Question: Work on sql server 2008 r2. Want to join table= and table= .Both table data as like as picture .There is no strong relation between them ,Need to update column on range of column and .

If have any query please ask ,Any type of suggestion will be acceptable,thanks in advanced.
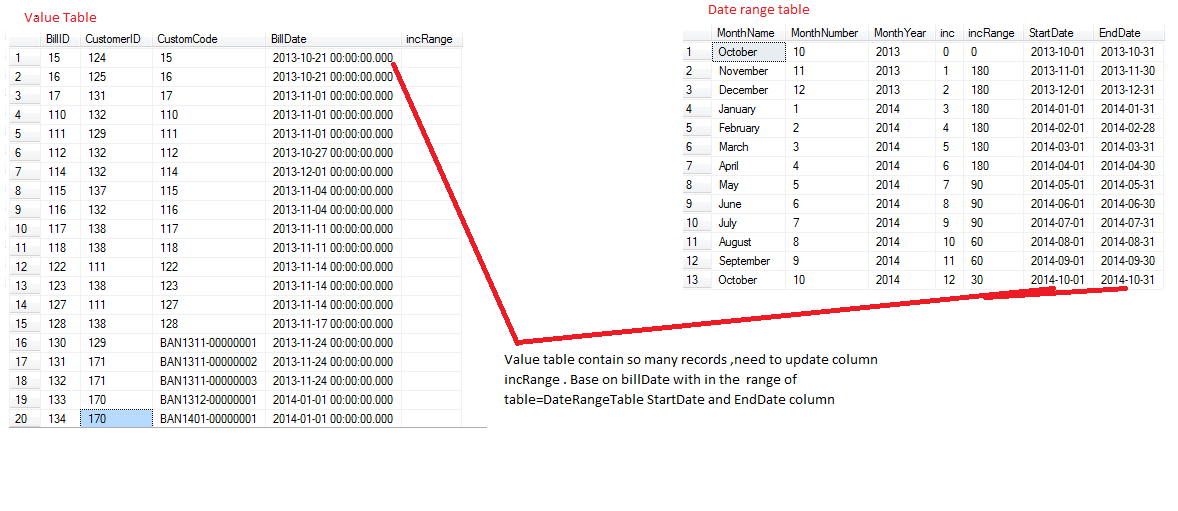
Answer: Try this and let me know your comments/Results
'''
UPDATE ValueTable SET IncRange=DRT.IncRange
FROM ValueTable VT INNER JOIN DaatRangeTable DRT ON VT.BillDate >= DRT.StartDate AND VT.BillDate <=DRT.EndDate
'''